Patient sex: M
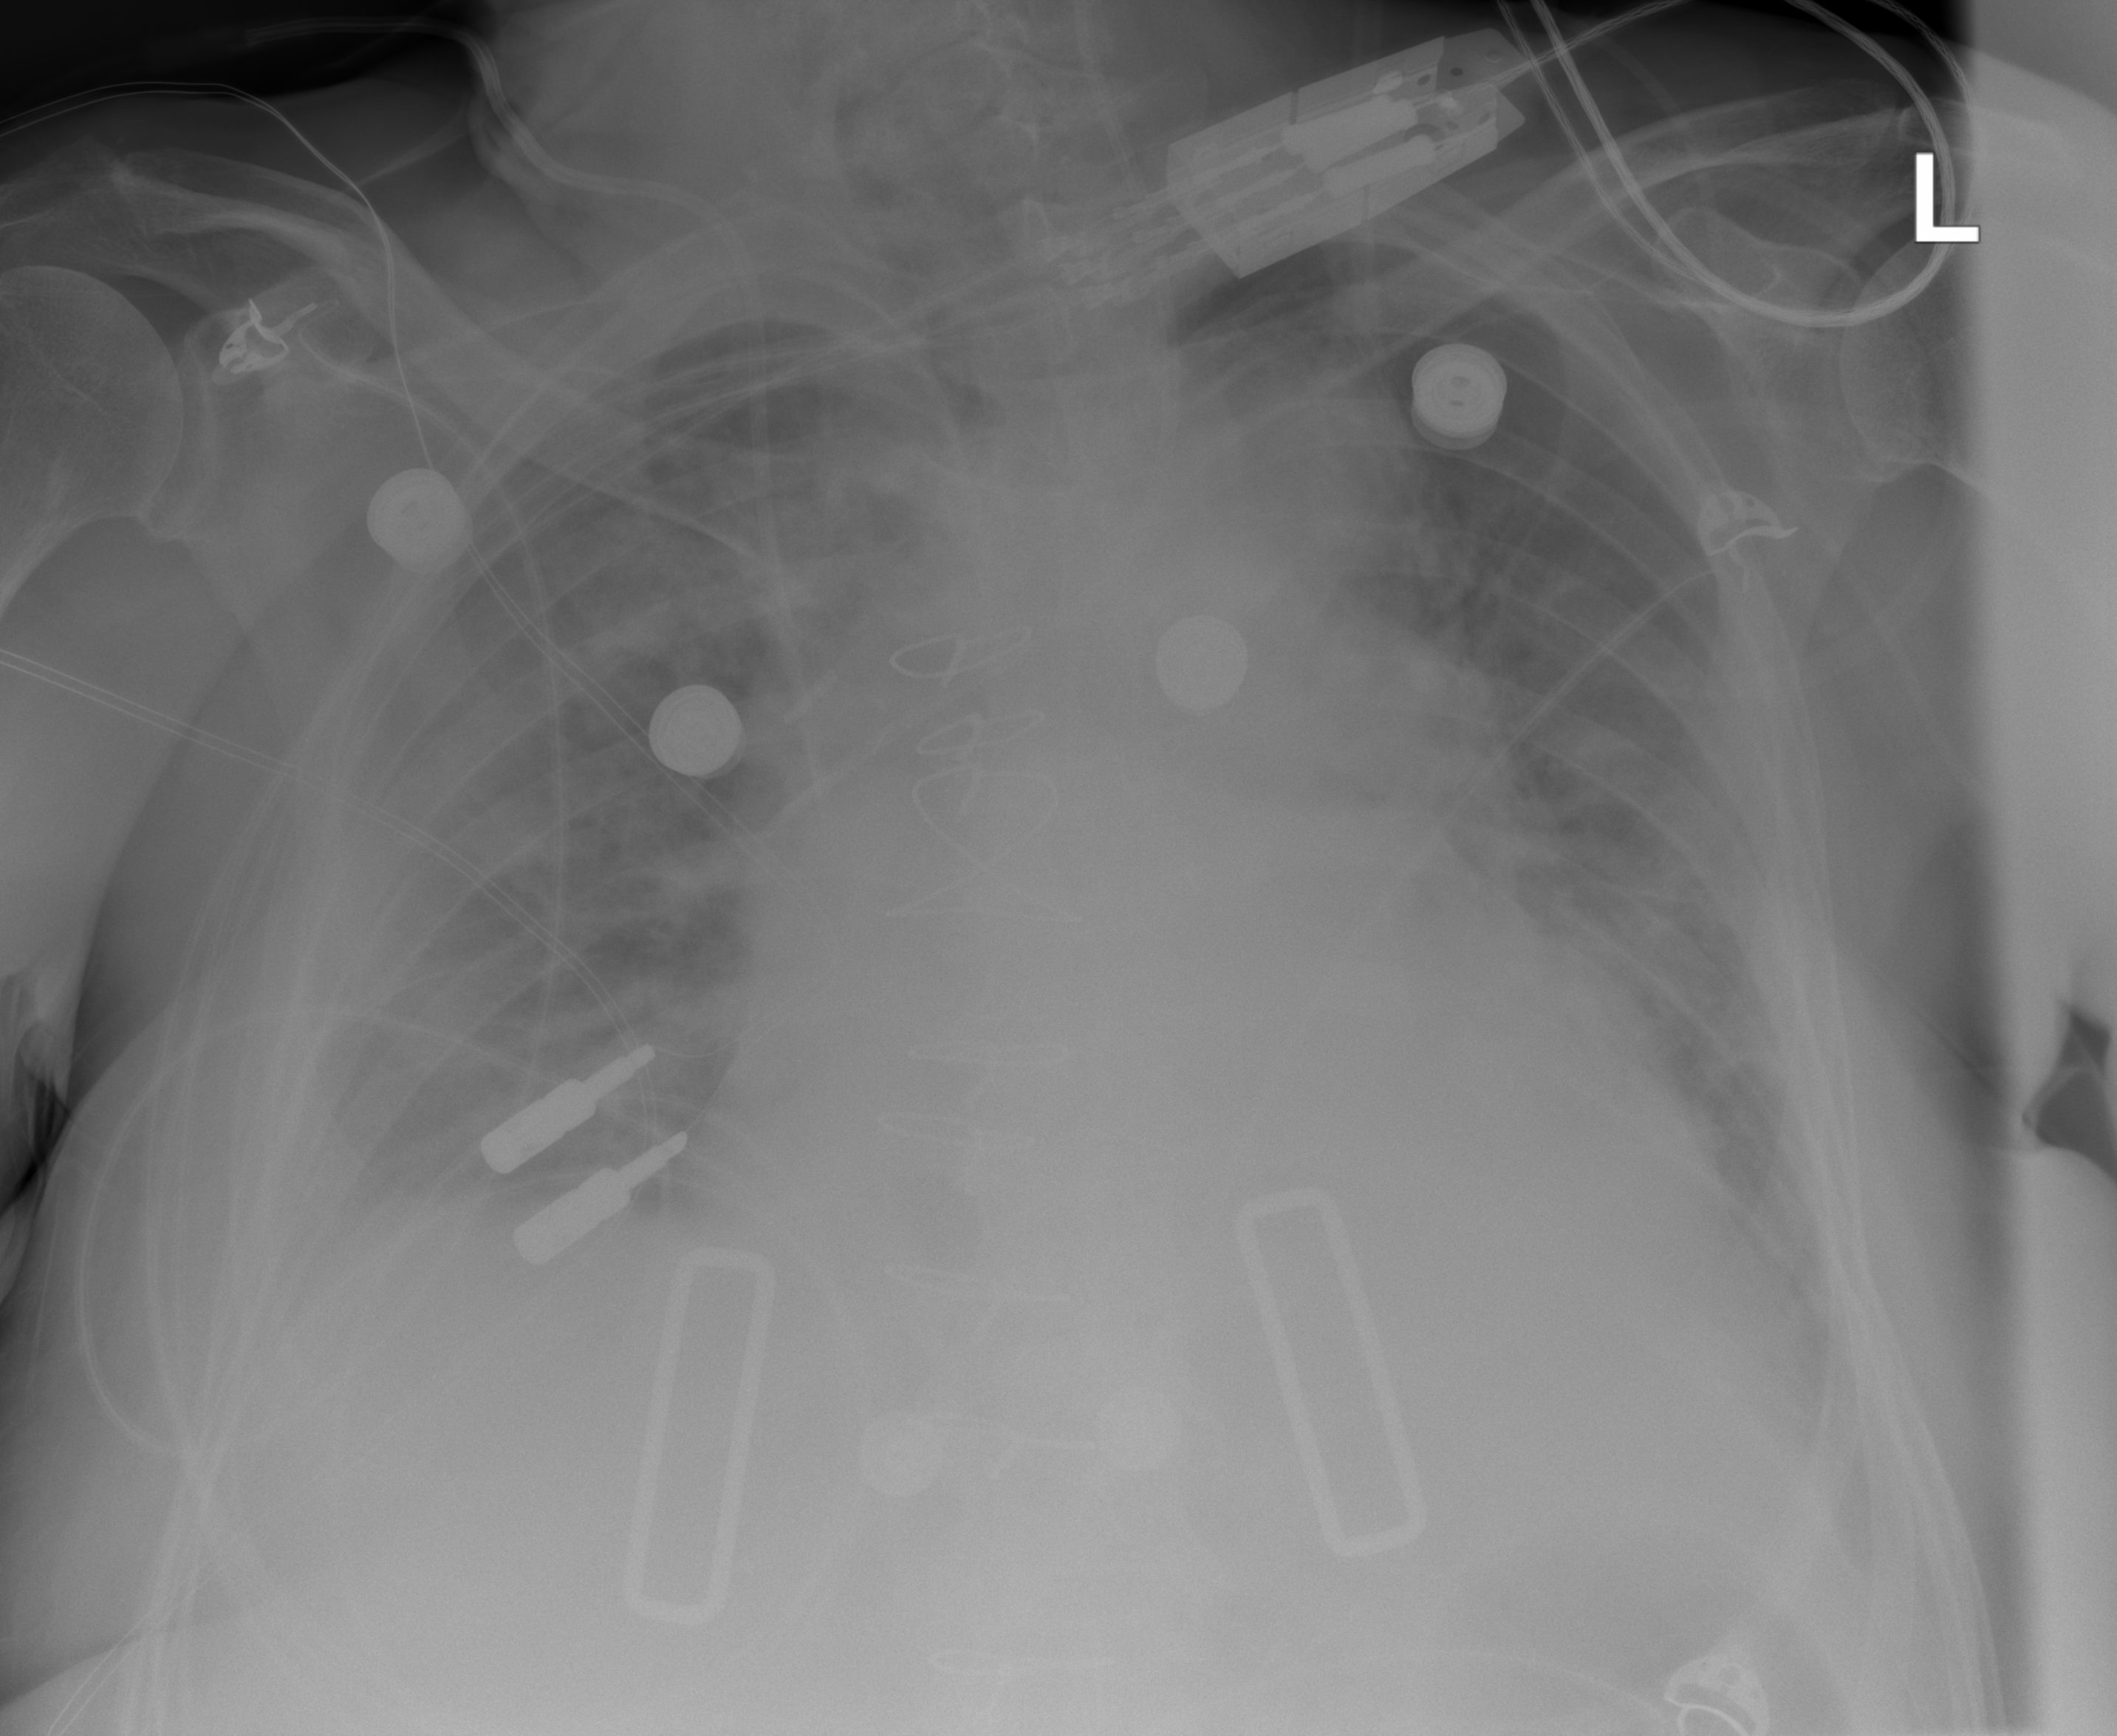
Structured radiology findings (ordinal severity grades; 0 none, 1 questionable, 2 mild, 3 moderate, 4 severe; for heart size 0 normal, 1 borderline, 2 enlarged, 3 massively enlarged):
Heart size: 3
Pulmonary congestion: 3
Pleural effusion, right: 3
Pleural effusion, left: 3
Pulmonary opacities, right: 2
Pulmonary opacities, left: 2
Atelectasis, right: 3
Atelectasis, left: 3